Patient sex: M
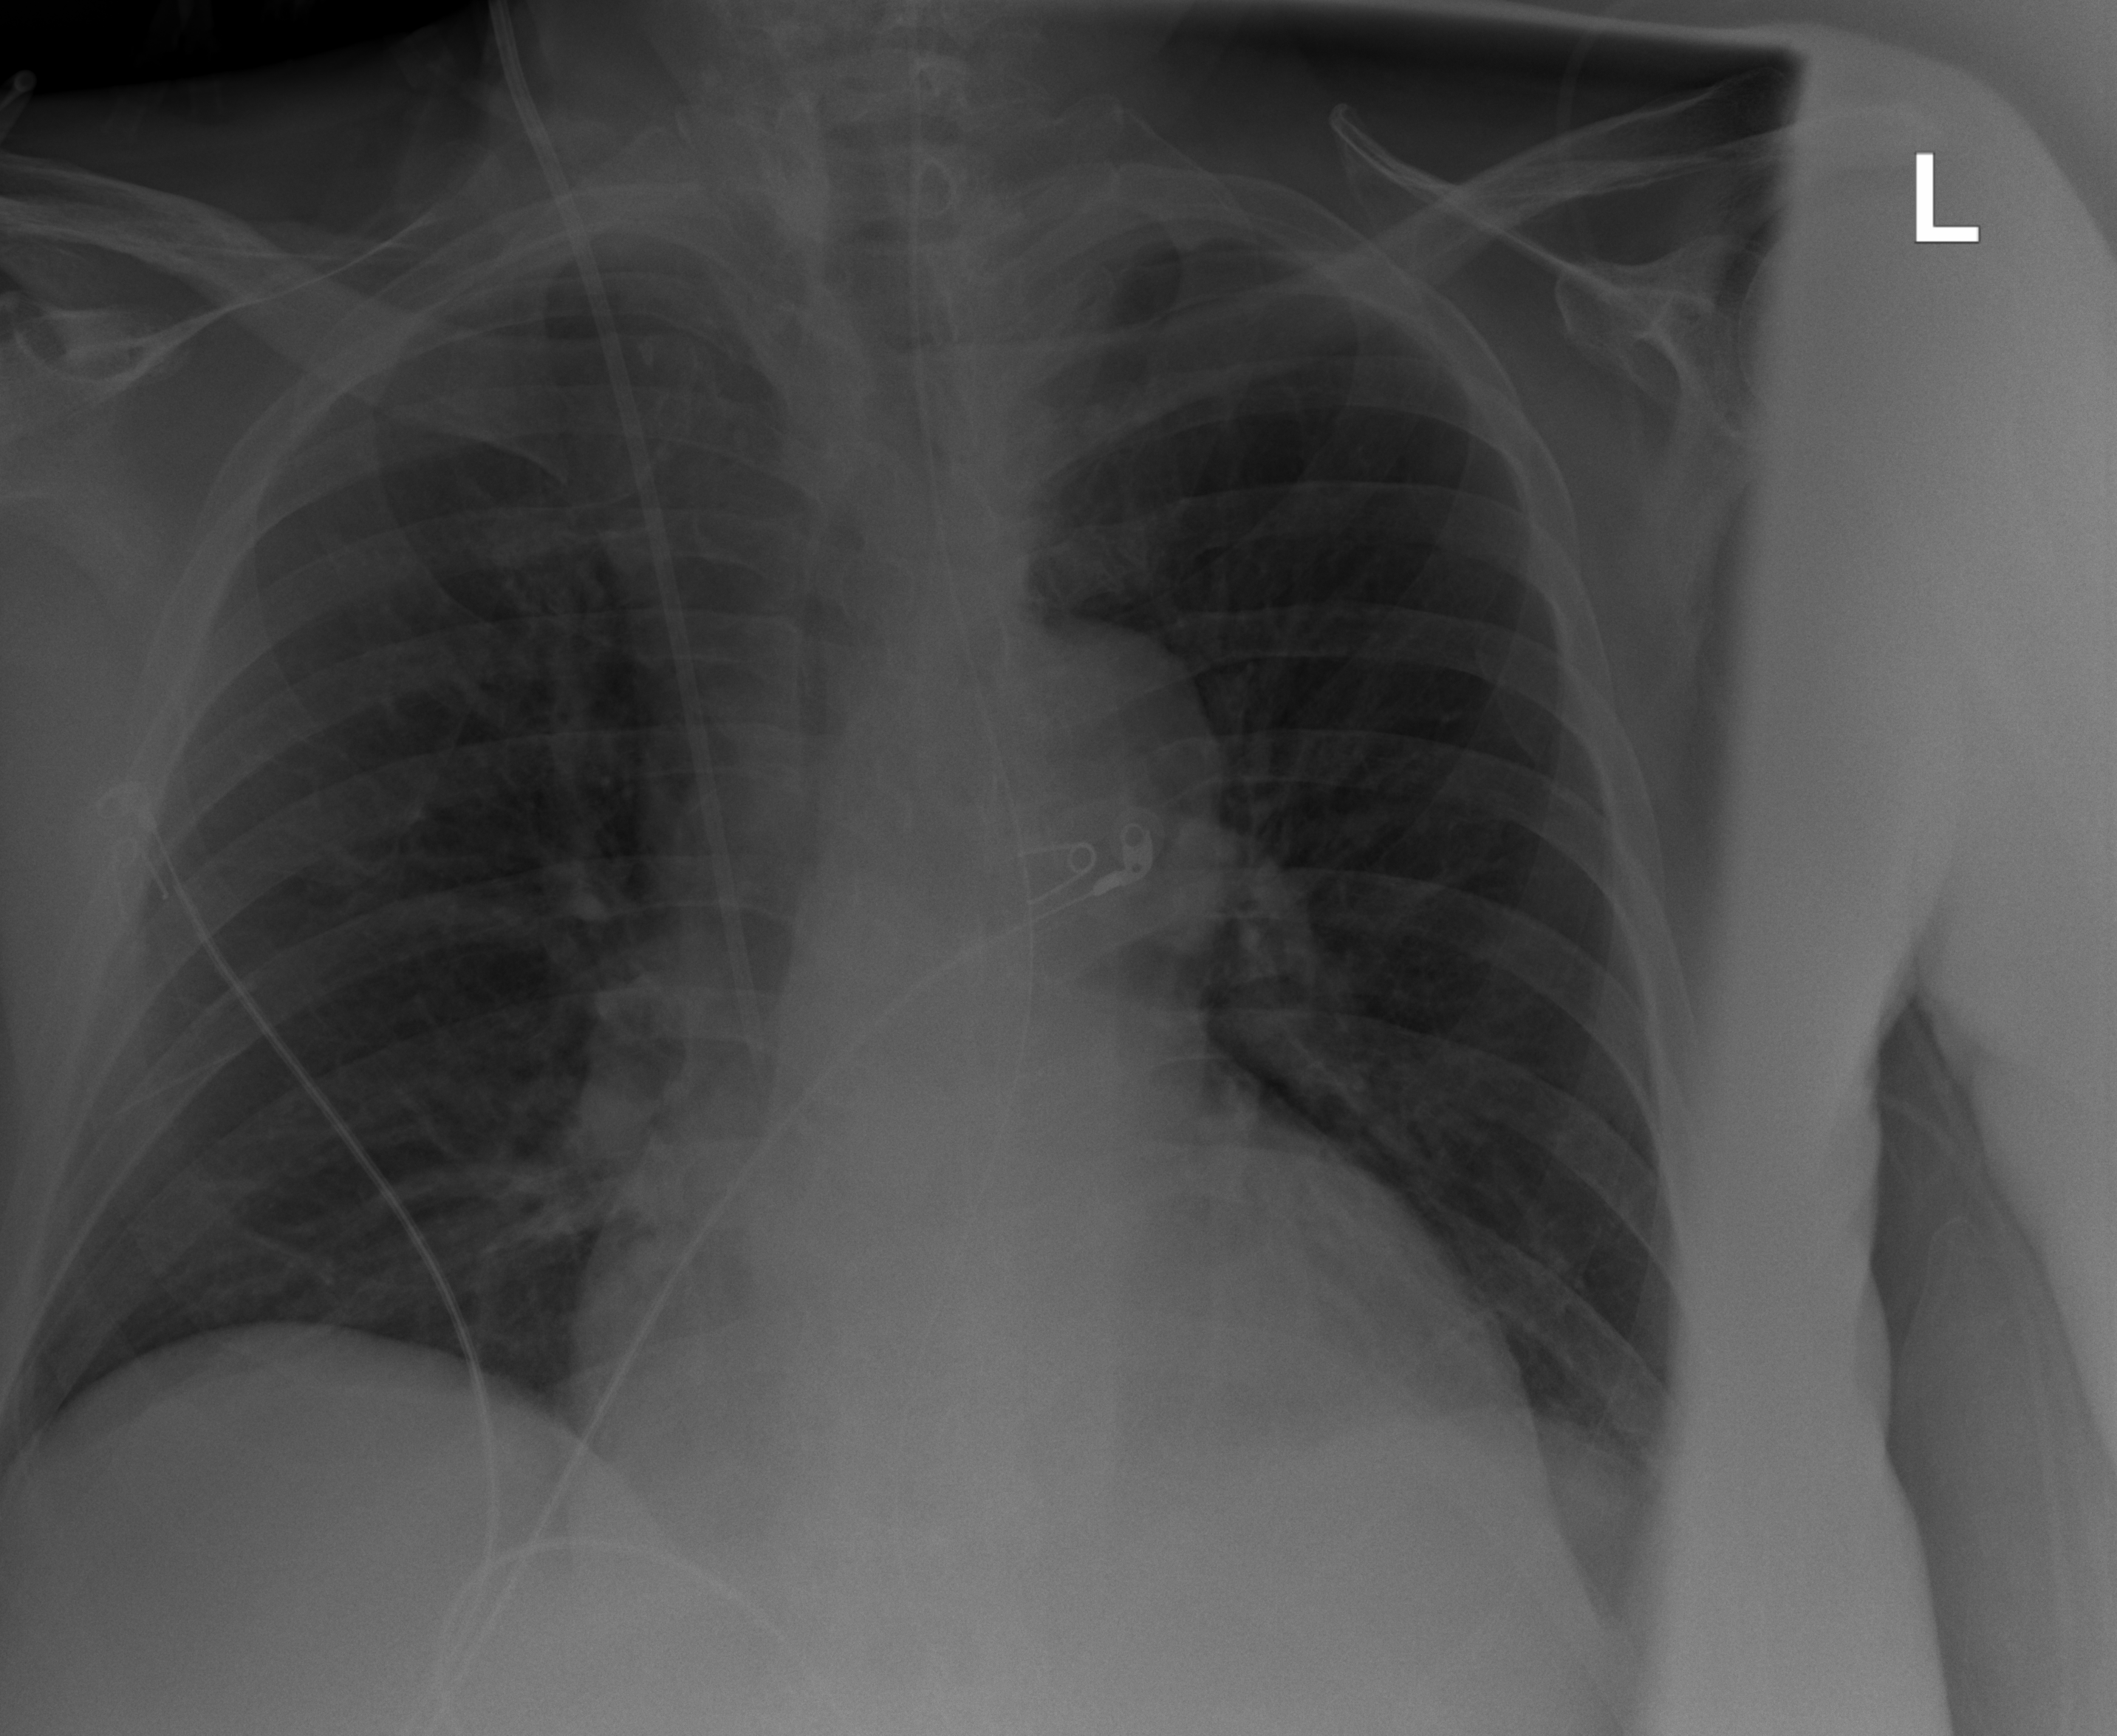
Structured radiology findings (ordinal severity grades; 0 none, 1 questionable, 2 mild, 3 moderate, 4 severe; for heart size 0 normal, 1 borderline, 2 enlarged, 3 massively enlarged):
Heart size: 0
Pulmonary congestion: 0
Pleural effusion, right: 1
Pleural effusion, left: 0
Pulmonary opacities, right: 2
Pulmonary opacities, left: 0
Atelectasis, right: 1
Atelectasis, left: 0